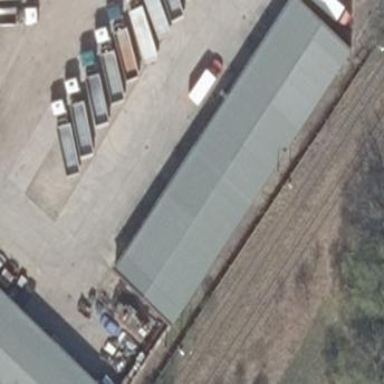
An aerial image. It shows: Industrial building with gabled roof oriented along its length.